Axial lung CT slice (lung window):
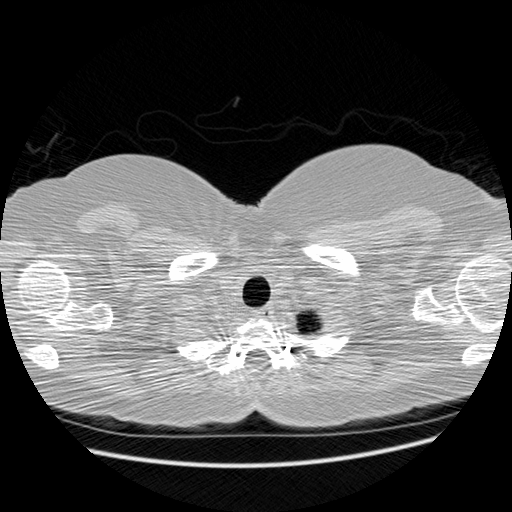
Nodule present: no